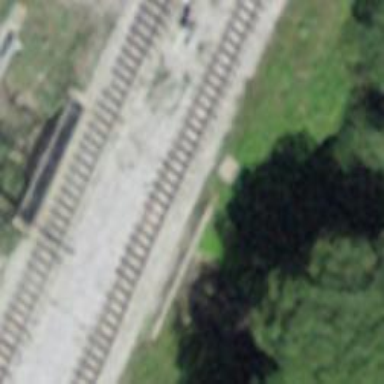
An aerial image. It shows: Narrow-gauge railway bridge with electrified tracks and single track passing over it.